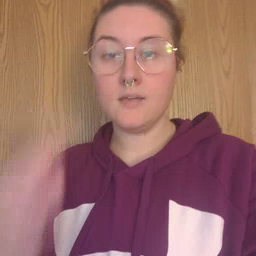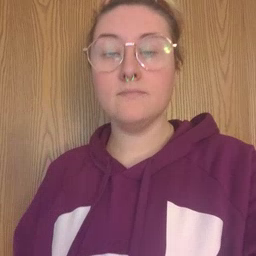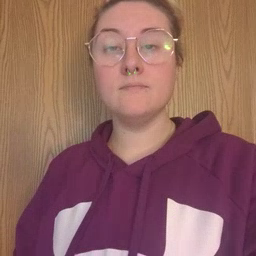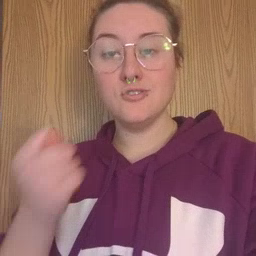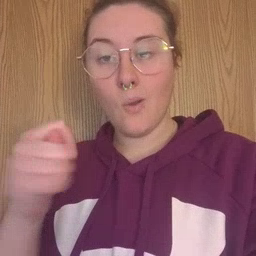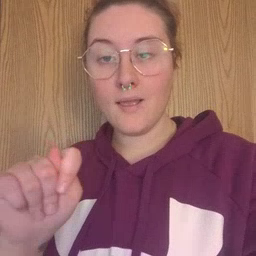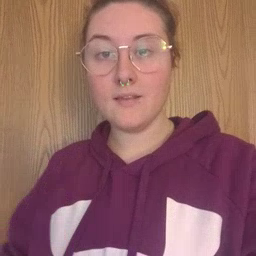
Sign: toy